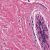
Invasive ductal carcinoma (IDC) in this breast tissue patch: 0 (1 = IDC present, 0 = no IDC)